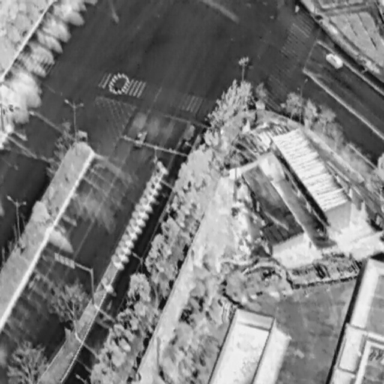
There are two Cars in the infrared image.